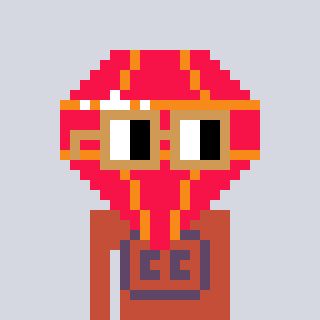
a pixel art character with square brown glasses, a red diamond-shaped head and a rust-colored body on a cool background